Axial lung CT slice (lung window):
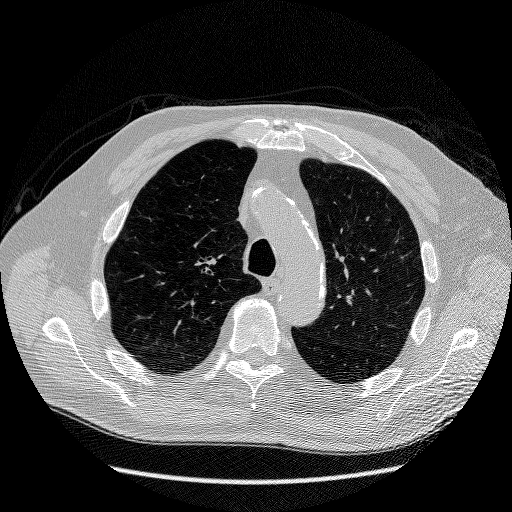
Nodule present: no